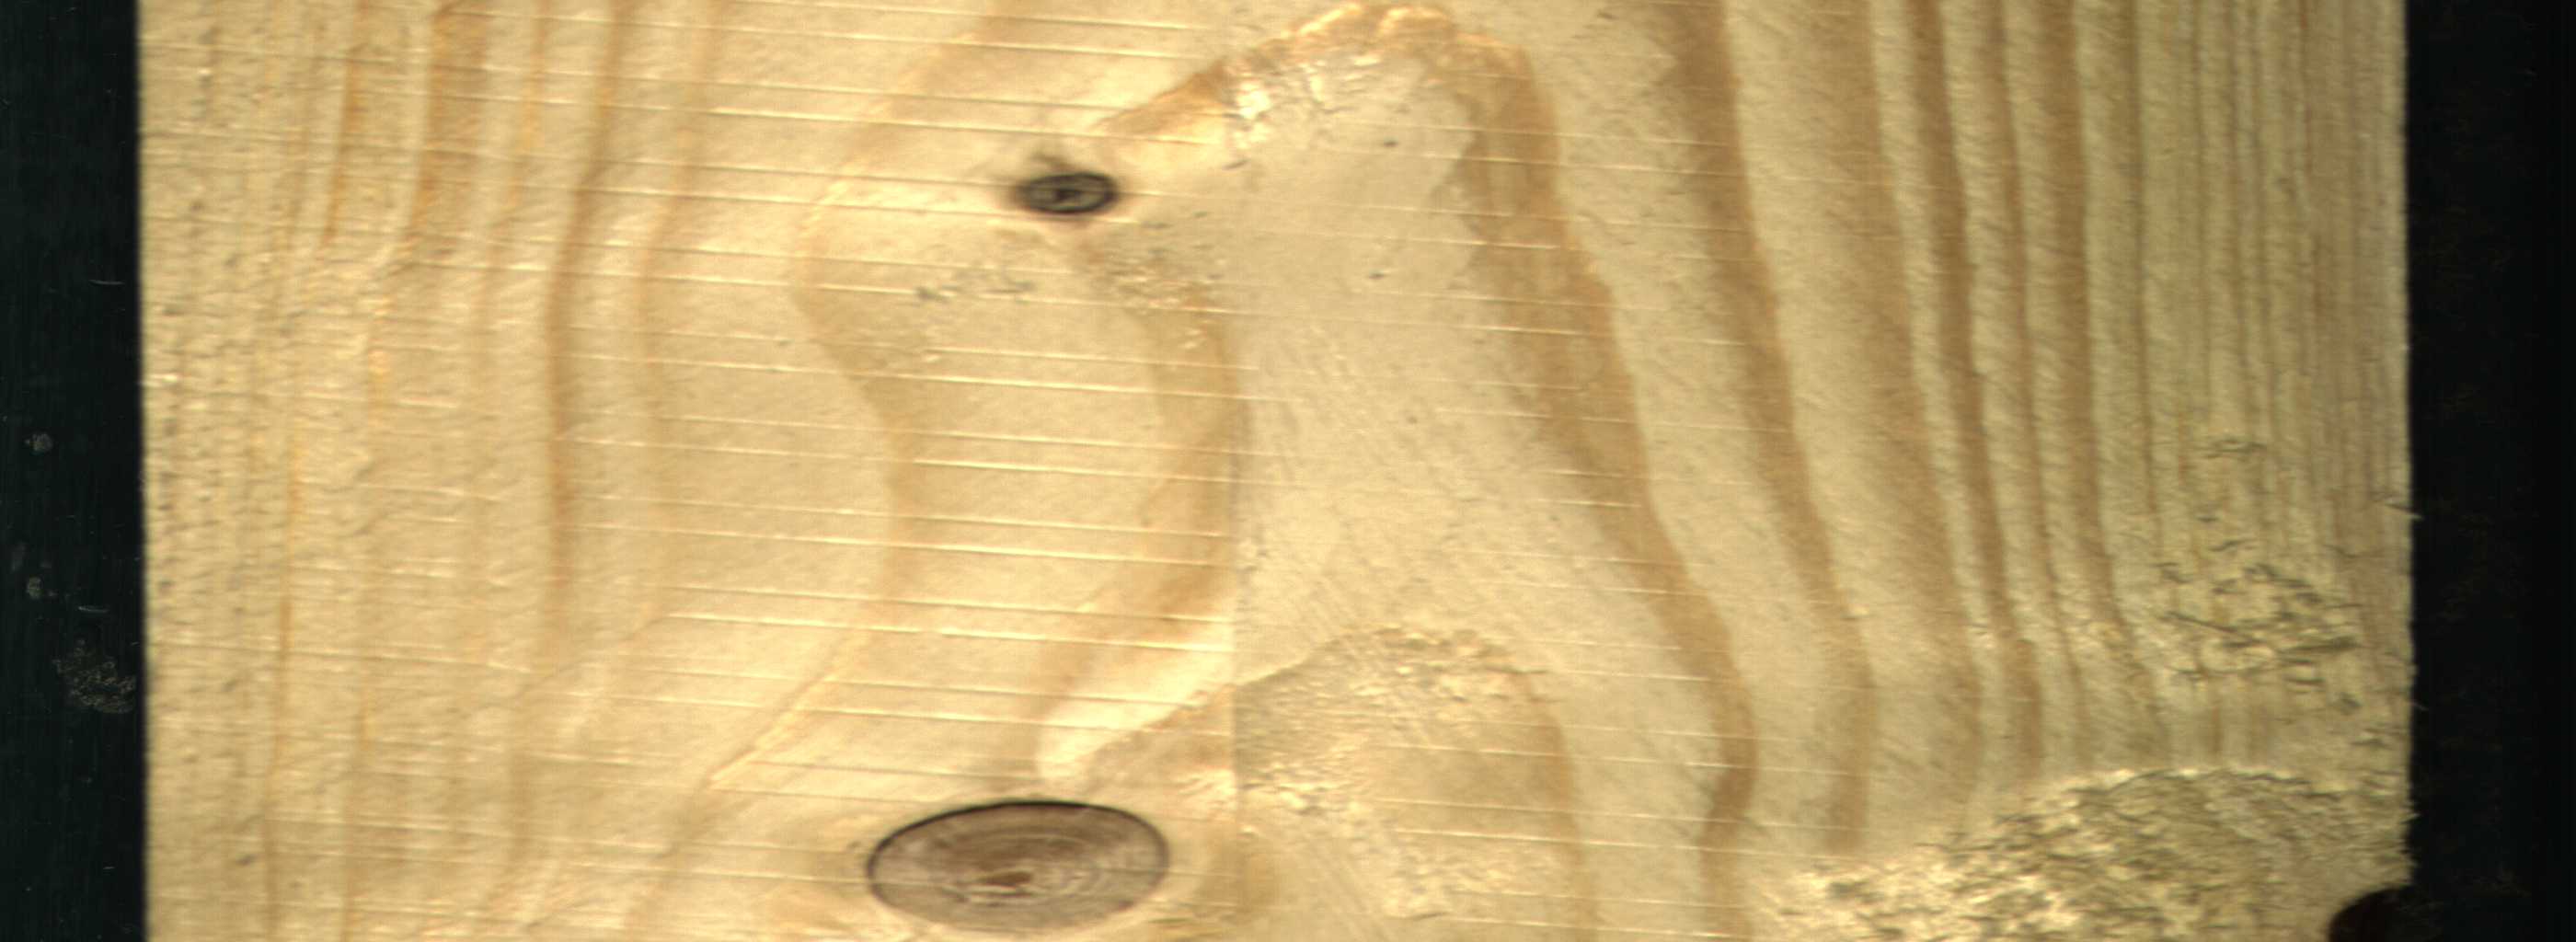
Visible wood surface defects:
Knot_missing
Dead_Knot
Dead_Knot